Question: Im using Rspec for Testing, but CAN'T find how to change the grey color in to Red and Green.
Im testing so much that -especially when an error occurs- im having a hard time reading the passed and failures.
Any help would be nice :)

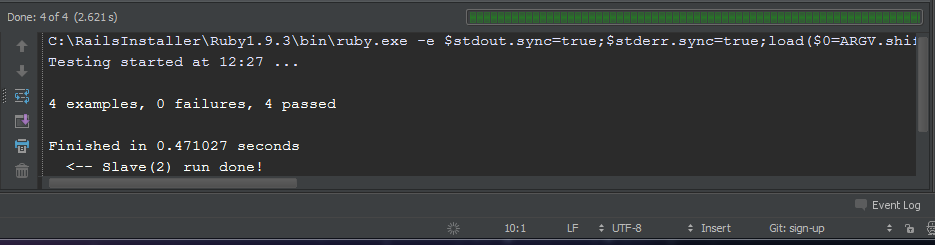
Answer: I got it running by doing the following two things:
1. In your run/debug configurations, enter -c in the Runner options field
2. In your spec_helper.rb, add the following code: RSpec.configure do |config|
config.tty = true
end
Additional info: <URL>